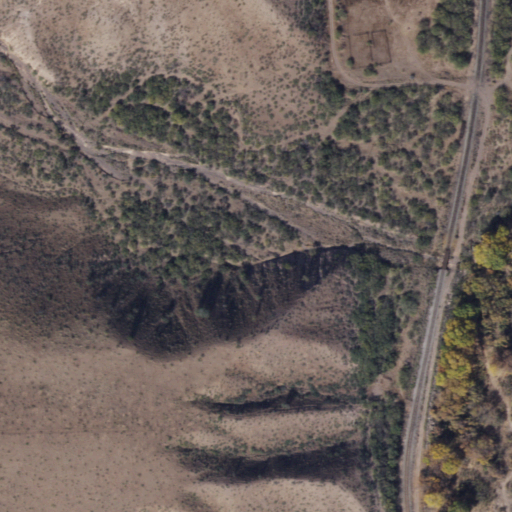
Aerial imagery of valley in Arizona named Harris Camp Canyon containing only shrub